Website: bh-photo
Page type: address-validator
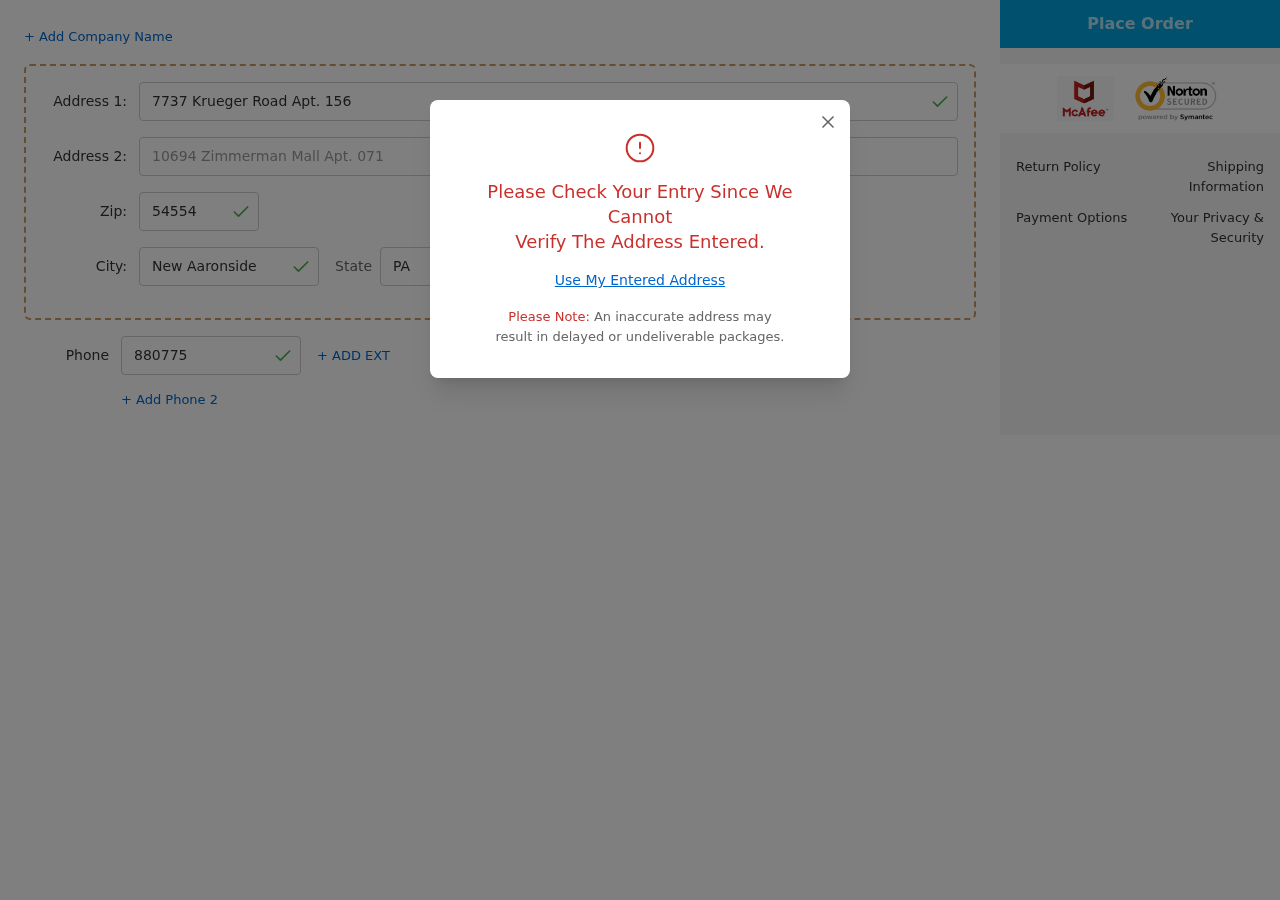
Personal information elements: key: PII_CITY
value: New Aaronside
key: PII_PHONE
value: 8807755892
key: PII_POSTCODE
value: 54554
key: PII_STATE_ABBR
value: PA
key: PII_STREET
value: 7737 Krueger Road Apt. 156
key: PII_STREET2
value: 10694 Zimmerman Mall Apt. 071